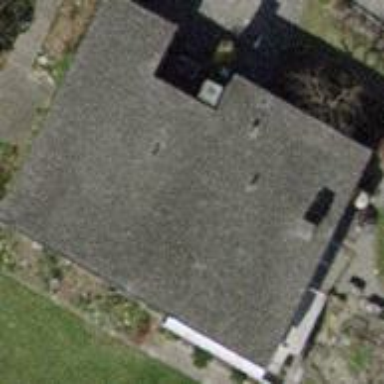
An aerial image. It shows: Detached building.